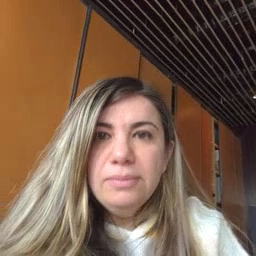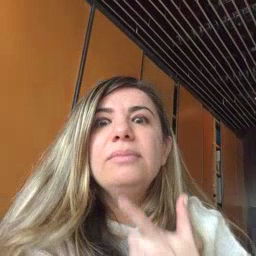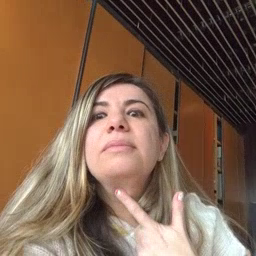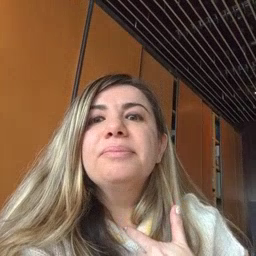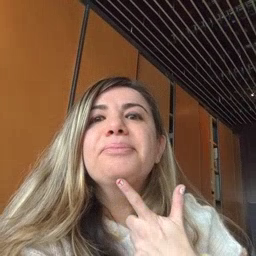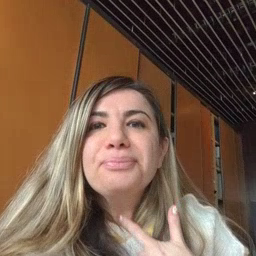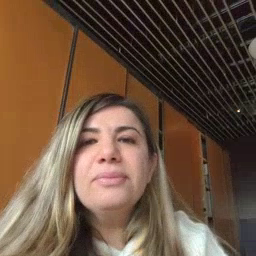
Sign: thirsty